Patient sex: M
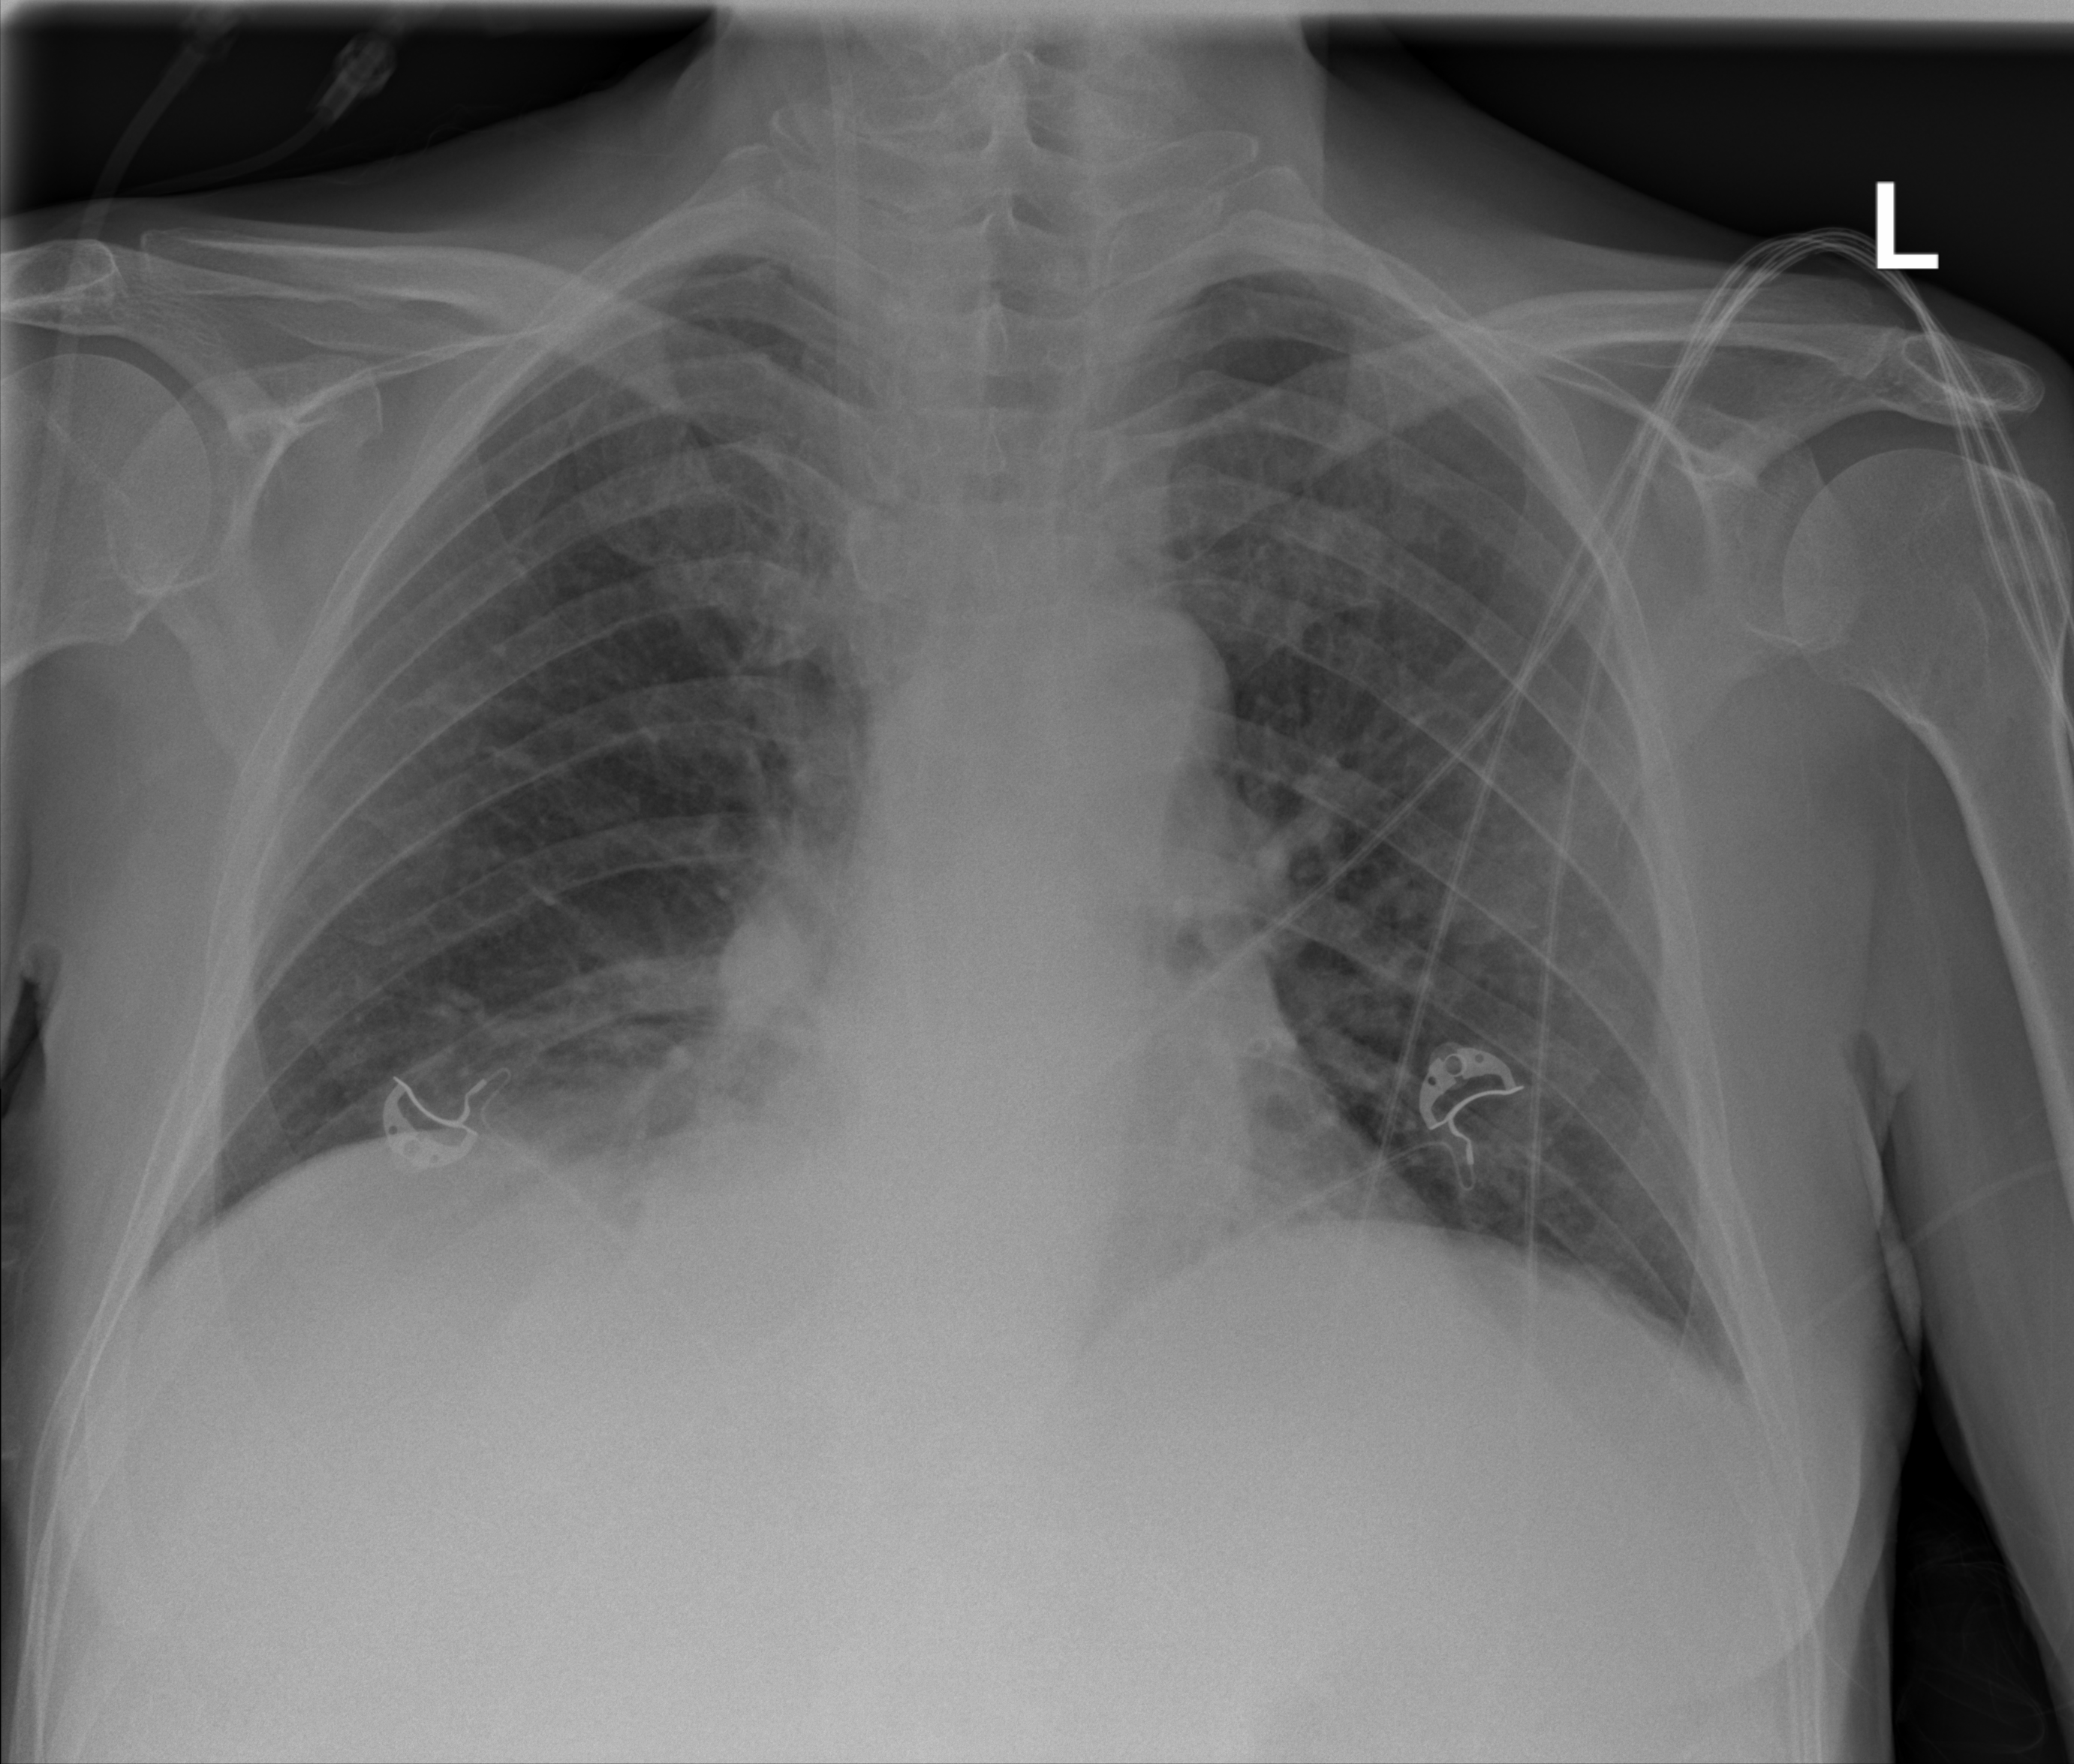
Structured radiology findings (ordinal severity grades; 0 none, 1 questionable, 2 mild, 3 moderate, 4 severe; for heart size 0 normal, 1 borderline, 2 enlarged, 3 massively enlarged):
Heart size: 1
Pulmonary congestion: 2
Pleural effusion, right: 0
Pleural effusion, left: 2
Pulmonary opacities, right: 0
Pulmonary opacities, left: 0
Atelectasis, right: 2
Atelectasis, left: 2